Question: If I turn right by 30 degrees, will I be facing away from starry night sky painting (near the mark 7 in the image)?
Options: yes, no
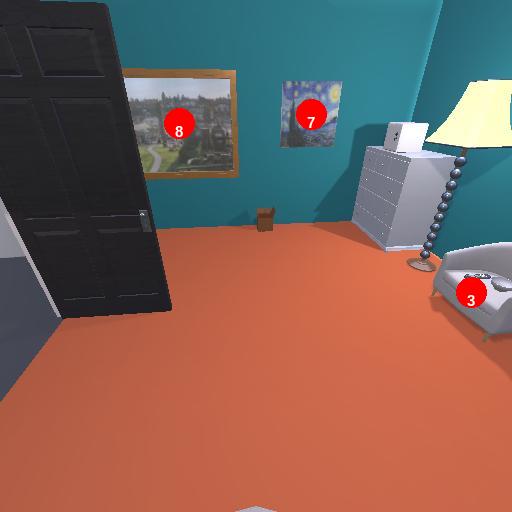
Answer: yes